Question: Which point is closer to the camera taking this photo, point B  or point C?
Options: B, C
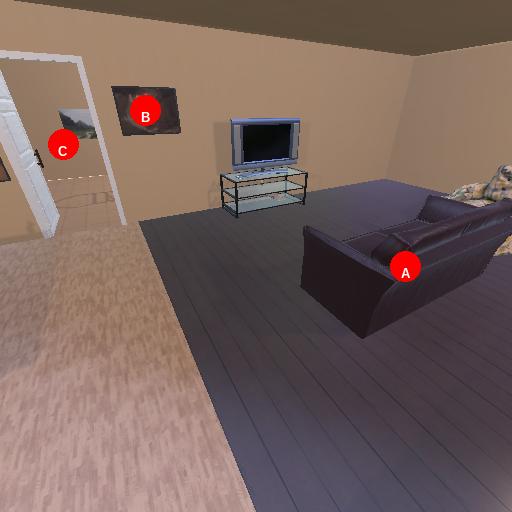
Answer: B